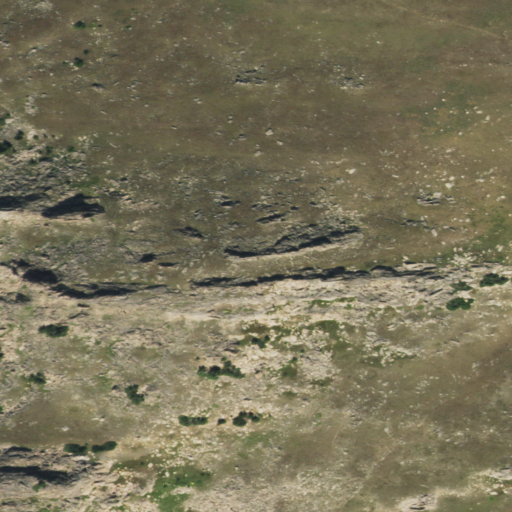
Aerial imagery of mountain in Wyoming named Bruce Mountain containing shrub and grassland